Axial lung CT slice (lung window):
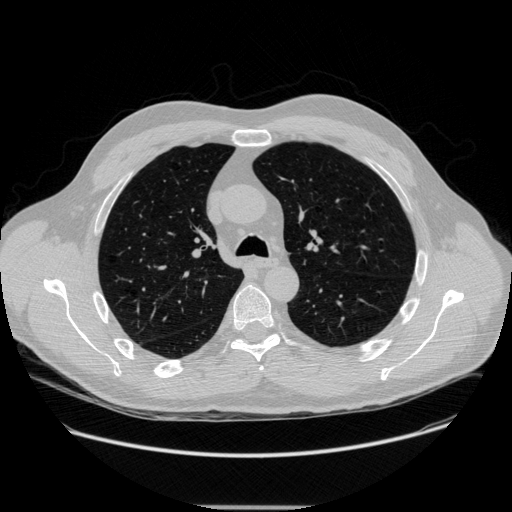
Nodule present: no